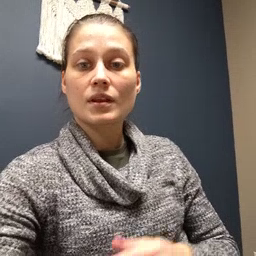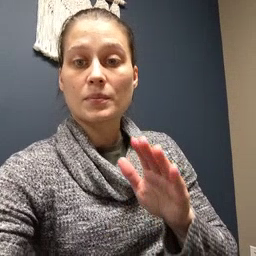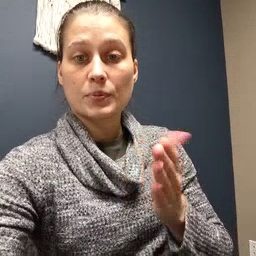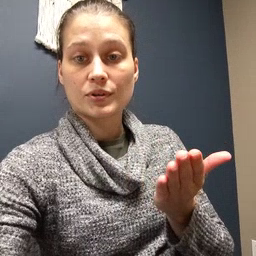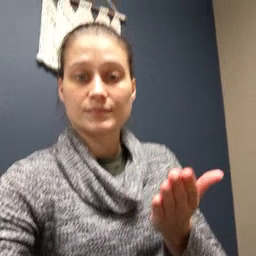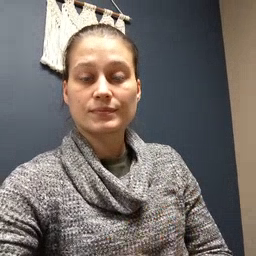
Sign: book